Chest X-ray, PA view. Patient: 58 years old, sex F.
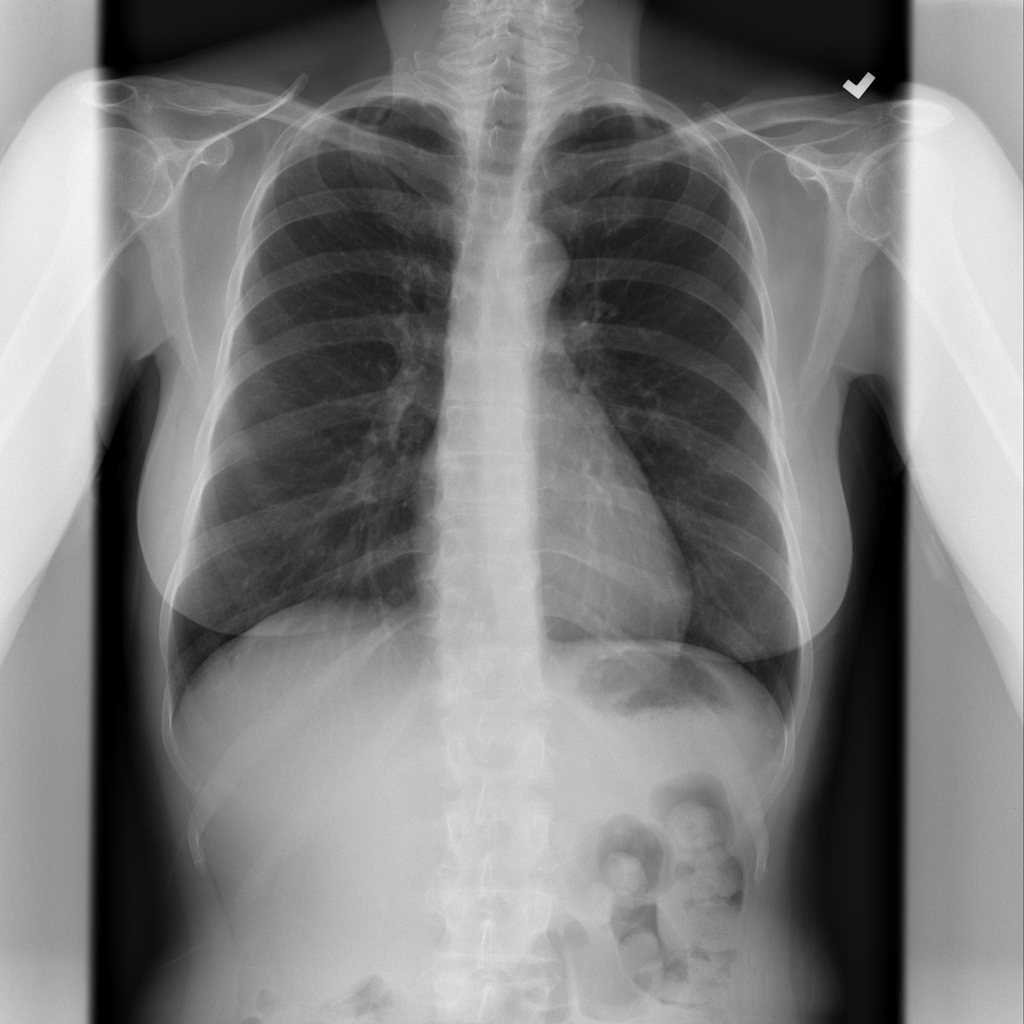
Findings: No Finding